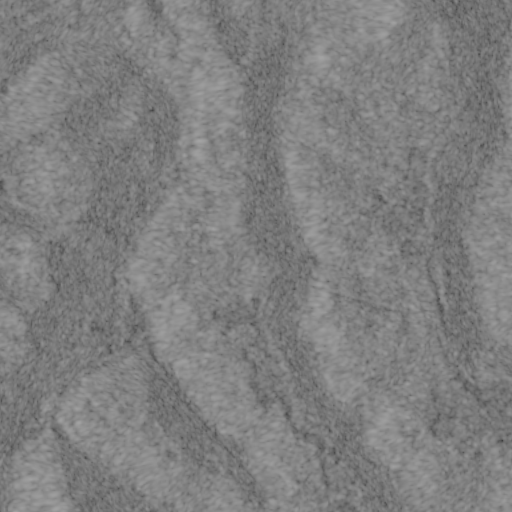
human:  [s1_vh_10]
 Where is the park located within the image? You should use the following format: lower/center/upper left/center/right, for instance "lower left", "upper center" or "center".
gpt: The park is located in the center of the image.
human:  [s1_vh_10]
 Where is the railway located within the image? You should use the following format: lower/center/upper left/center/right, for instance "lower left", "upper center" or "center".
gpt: The railway is located in the right of the image.
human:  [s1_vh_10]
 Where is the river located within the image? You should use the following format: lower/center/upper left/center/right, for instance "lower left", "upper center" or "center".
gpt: The river is located in the upper left of the image.
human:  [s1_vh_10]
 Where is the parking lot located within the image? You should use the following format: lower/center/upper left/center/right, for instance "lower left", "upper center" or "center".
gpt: There is no parking lot in the image.

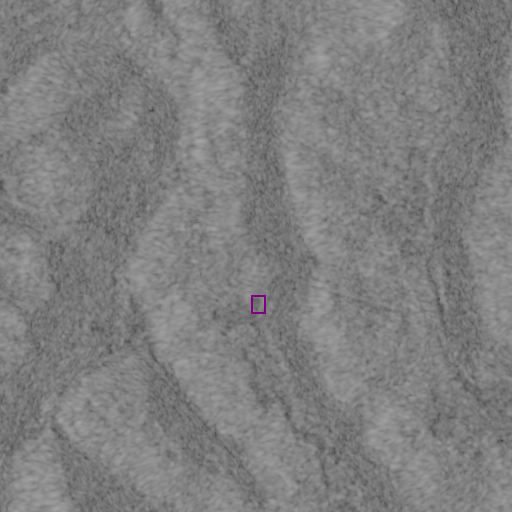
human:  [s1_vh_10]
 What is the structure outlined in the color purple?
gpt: The structure outlined in purple is a park.
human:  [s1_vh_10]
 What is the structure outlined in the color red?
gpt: There is no red outline.